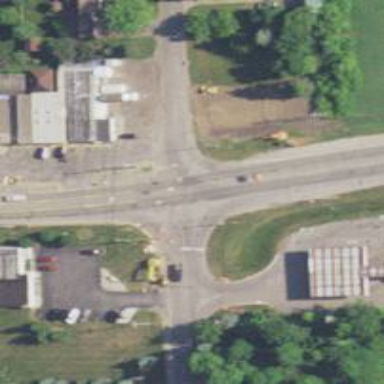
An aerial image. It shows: Stop road.